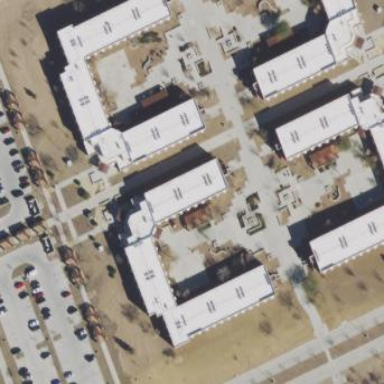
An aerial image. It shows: Building with apartments that resembles military barracks.